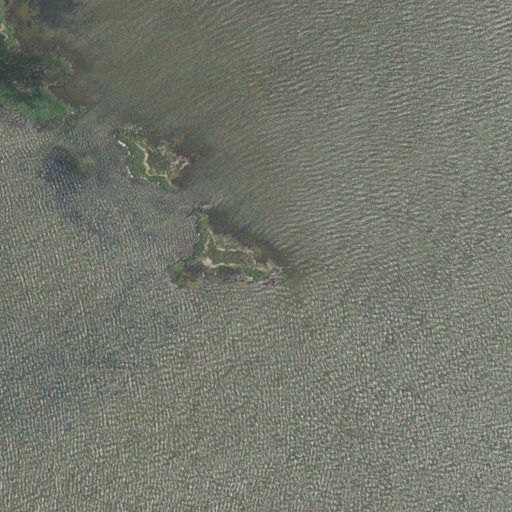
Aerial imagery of cape in North Carolina named Long Point containing open water, herbaceous wetlands, and woody wetlands